Interaction volume radius: 5 \u00c5
Interaction volume height: 10 \u00c5
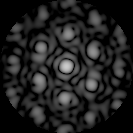
Disorder parameter: 0.3894